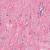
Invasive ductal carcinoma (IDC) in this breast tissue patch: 0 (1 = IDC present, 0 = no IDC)